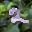
Label: 2